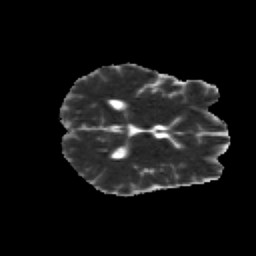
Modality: MD
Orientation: axial
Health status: healthy
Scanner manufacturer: siemens
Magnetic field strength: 3 T
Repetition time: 12 s
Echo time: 0.092 s